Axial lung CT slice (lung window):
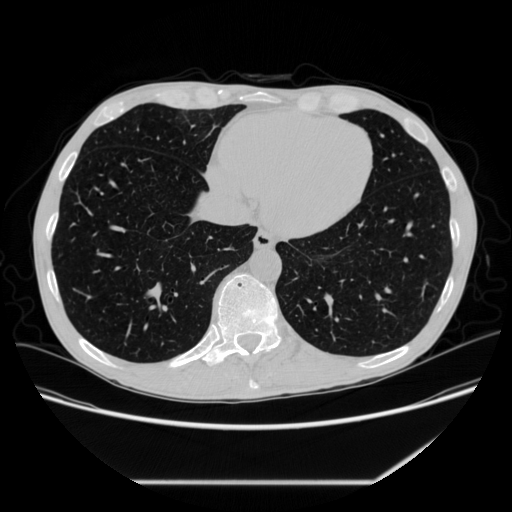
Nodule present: no